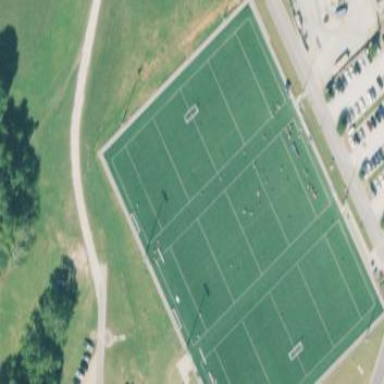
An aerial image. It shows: Recreation ground with artificial turf used for soccer.